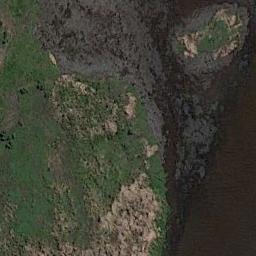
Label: wetland